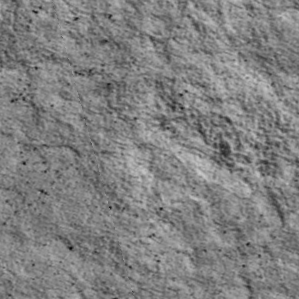
Label: non_frost